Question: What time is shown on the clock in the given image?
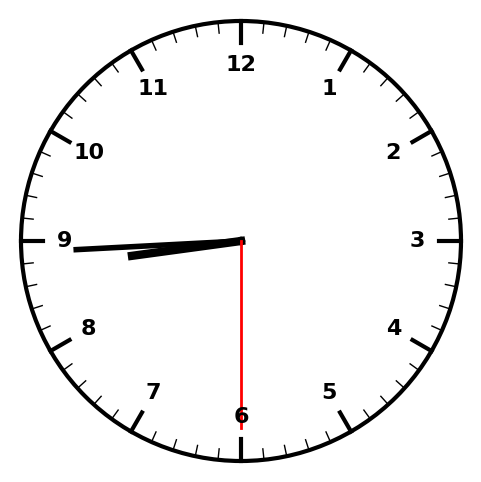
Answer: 08:44:30